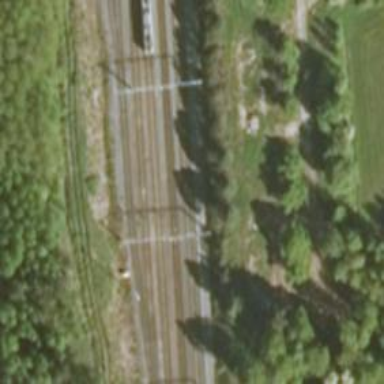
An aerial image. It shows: Railway signal.